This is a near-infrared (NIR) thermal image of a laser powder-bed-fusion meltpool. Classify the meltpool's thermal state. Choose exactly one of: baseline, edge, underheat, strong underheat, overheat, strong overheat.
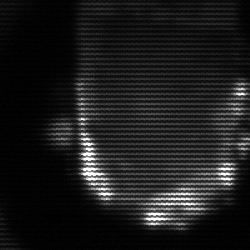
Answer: baseline